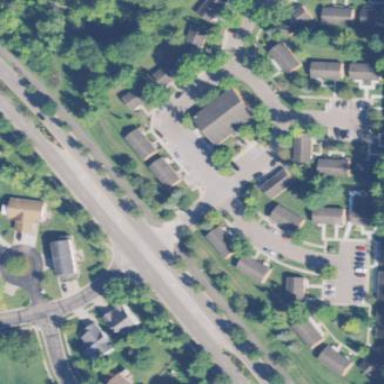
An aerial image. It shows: Residential area with apartments and retirement home social facility.